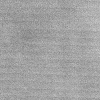
Atmospheric dust classification: dusty